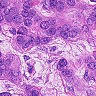
Metastatic tissue present: yes